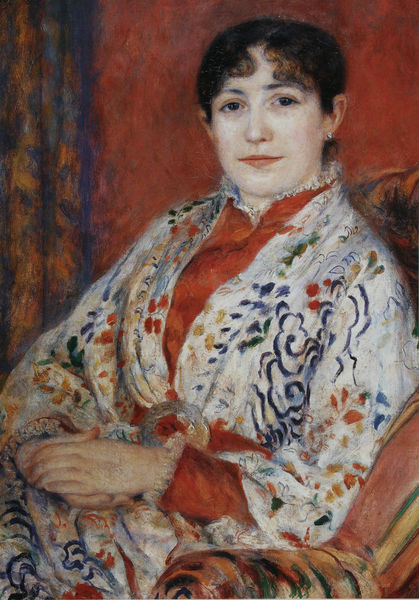
Titel: Madame Hériot (Ausschnitt)
Künstler: Pierre-Auguste Renoir
Standort: Hamburg
Institution: Hamburger Kunsthalle
Schlagwörter: blau, gemälde, hand, kopf, umhang, weiß, gelb, grün, impressionismus, ocker, sitzen, blumen, braun, bunt, frau, frisur, haar, hell, hintergrund, kleid, mund, nase, ohrring, orange, renoir, schmuck, schwarz, stirn, stuhl, blick, blüten, dame, gürtel, rot, schal, malerei, muster, ornament, hemd, jacke, jung, wand, arm, augen, blass, bluse, gesicht, inkarnat, kragen, samt, silber, spitze, bild, bildnis, hände, portrait, porträt, rückenlehne, vorhang, auge, bestickt, mantel, sessel, sitzend, stickerei, stoff, ohrringe, saum, blässe, brosche, kinn, lippen, locke, locken, ohren, seide, pony, lächeln, taille, sofa, armlehne, lehne, haltung, farben, farbe, gardine, gefaltet, polster, tapete, monet, gestreift, manet, plüsch, couch, rüsche, rüschen, klimt, lippenstift, lächelnd, bemalt, lachen, schnalle, tupfer, verziert, schoss, ponny, rotbraun, bleich, spitzenkragen, neugier, matisse, fibel, gürtelschnalle, stuhle, sari, sessl, mangel, rüschenkragen, segelohren, stoffmuster, stirnlocke, taptet, übergardine, dame mit umhang, rot vorhang